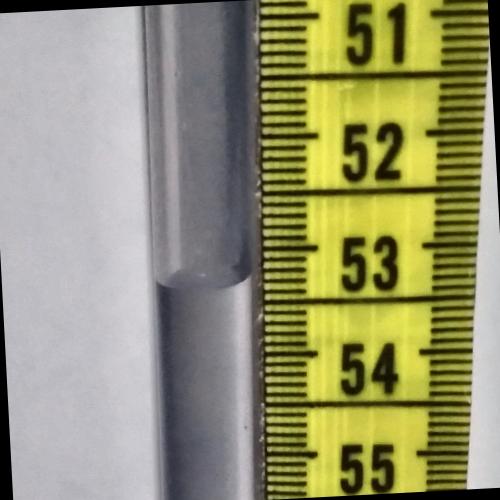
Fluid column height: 53.3 cm